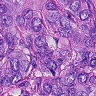
Metastatic tissue present: yes